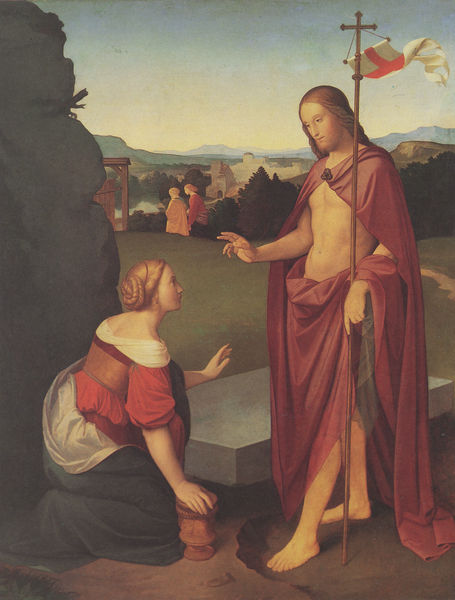
Titel: Der Ostermorgen
Künstler: Friedrich Overbeck
Standort: Düsseldorf
Institution: Kunstmuseum
Schlagwörter: baum, blau, felsen, gemälde, gott, hand, himmel, mann, nackt, umhang, weiß, bäume, frauen, grün, landschaft, menschen, stadt, braun, finger, frau, frisur, geste, grau, haar, holz, kleid, orange, szene, gras, rasen, rot, tuch, weg, wiese, leute, blond, bibel, stehen, stein, öl, erde, horizont, häuser, hügel, natur, kirche, pfad, boden, gewand, haare, mantel, gewänder, england, renaissance, tal, krug, vase, dutt, füße, italien, man, ort, mieder, stab, zöpfe, fahne, flagge, bäuerin, berge, fels, gebirge, hecke, violett, bank, people, red, white, women, tafel, bench, black, dress, face, gray, green, hair, robe, woman, hochgesteckt, pink, brown, bauch, faltenwurf, platte, knie, nazarener, grass, barfuss, fuss, dose, gefäss, glaube, kreuz, religion, knien, gestik, wappen, gestus, kreuze, christus, grab, jesus, ostern, has, christlich, clouds, sky, stone, toga, knieend, kniend, mittelalter, knieen, segen, segnen, segnung, hills, landscape, mountains, water, trees, grad, präraffaeliten, feet, weinrot, stange, fähnchen, garden, plants, heilig, maria, magdalena, felsengrab, maria magdalena, salbgefäß, purple, beard, cross, auferstehung, demut, tonkrug, zepter, beichte, flag, georg, grabmal, standarte, präraphaeliten, gate, italian, lawn, religiosität, pilger, segensgestus, bare, böume, fingers, auferstandener, kreuzstab, god, christ, overbeck, outdoors, grabplatte, vergebung, steinplatte, noli me tangere, bible, gelsen, tan, blessing, gesture, kneeling, pforr, gregor, fel, auferstanden, handzeichen, symbol, noli, tangere, cemetery, buße, countryside, standard, leather, st. georg, schnorr, äääfazhe, barefoot, burial, resurrection, morning, beichten, bekehren, ro, hi, pennant, pfane, miracle, crusade, disciple, magdalene, greeting, auferstehunh, ferula, segensgruss, geor, mild, respect, approach, greve, two dollars